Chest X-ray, AP view. Patient: 55 years old, sex F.
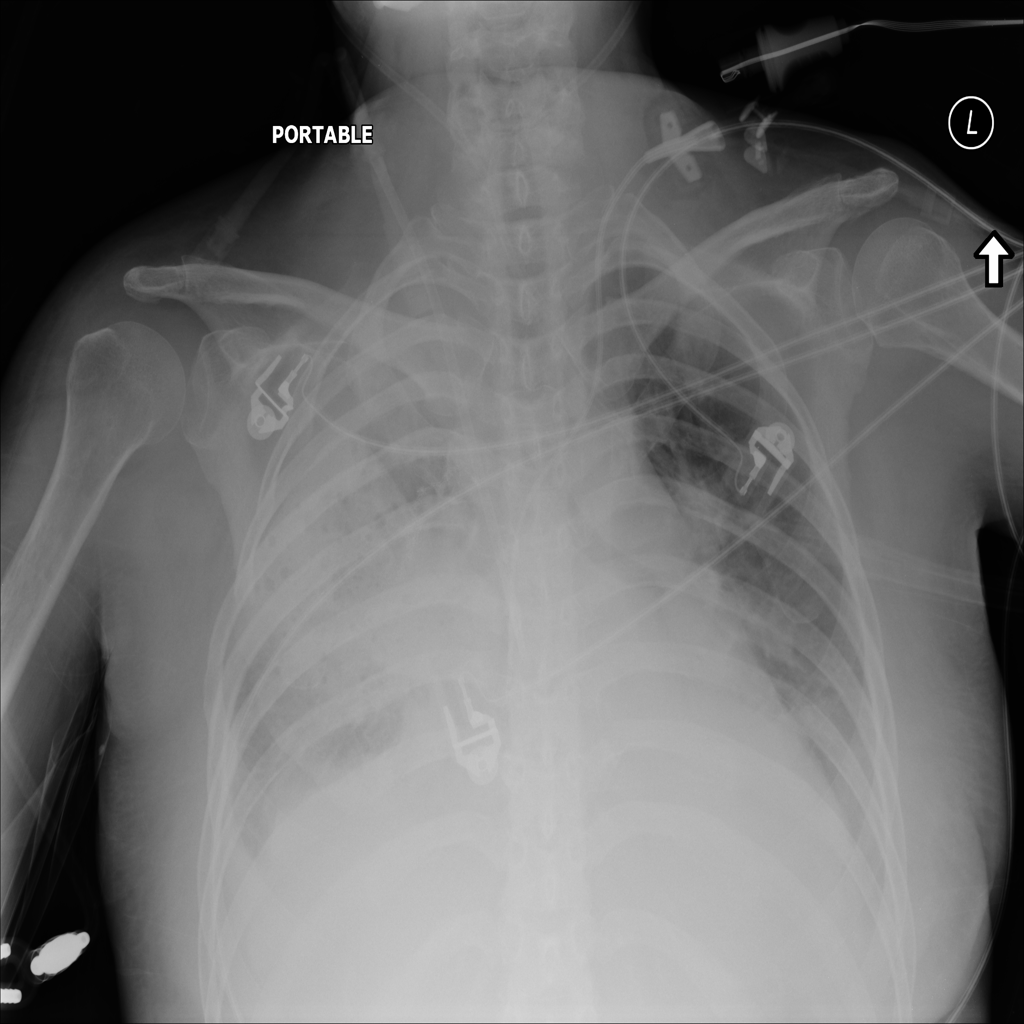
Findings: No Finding